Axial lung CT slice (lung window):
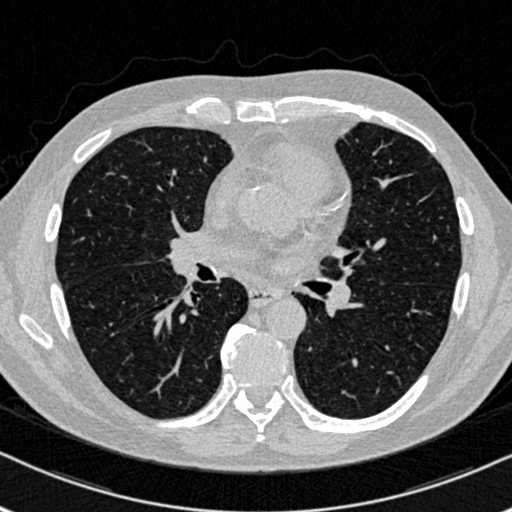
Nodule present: no